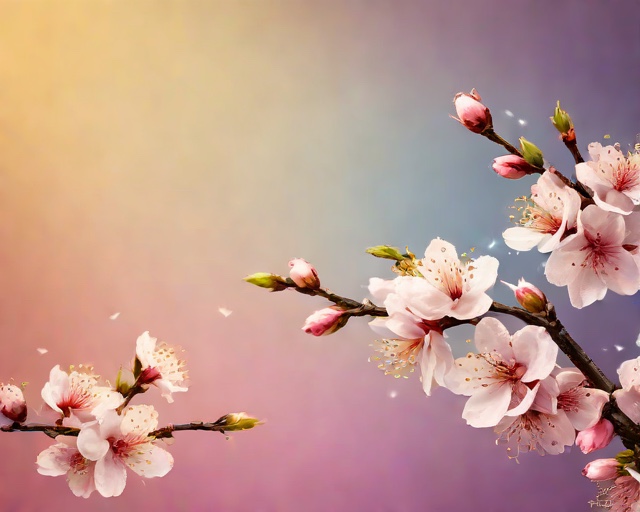
Category: Congratulations